Question: I want to Arrange radio butons just below the text but I am not able to do it. I have used android:layout_marginLeft="20dp" but it works for only particular device not for all.
'''
<LinearLayout
android:layout_width="fill_parent"
android:layout_height="wrap_content"
android:orientation="horizontal" >
<TextView
android:id="@+id/txt1"
android:layout_width="fill_parent"
android:layout_height="fill_parent"
android:layout_weight="1"
android:background="#ff0000"
android:gravity="center"
android:text="red" />
<TextView
android:id="@+id/txt2"
android:layout_width="fill_parent"
android:layout_height="fill_parent"
android:layout_weight="1"
android:background="#00ff00"
android:gravity="center"
android:text="green" />
<TextView
android:id="@+id/txt3"
android:layout_width="fill_parent"
android:layout_height="fill_parent"
android:layout_weight="1"
android:background="#0000ff"
android:gravity="center"
android:text="blue" />
</LinearLayout>
<RadioGroup
android:id="@+id/rg_rgrp"
android:layout_width="fill_parent"
android:layout_height="wrap_content"
android:orientation="horizontal"
android:weightSum="3" >
<RadioButton
android:id="@+id/rbtn_red"
android:layout_width="fill_parent"
android:layout_height="fill_parent"
android:layout_gravity="center"
android:layout_weight="1"
android:gravity="center" />
<RadioButton
android:id="@+id/rbtn_green"
android:layout_width="fill_parent"
android:layout_height="fill_parent"
android:layout_weight="1"
android:gravity="center" />
<RadioButton
android:id="@+id/rbtn_blue"
android:layout_width="fill_parent"
android:layout_height="fill_parent"
android:layout_weight="1"
android:gravity="center" />
</RadioGroup>
'''
I have used Gravity and layout_gravity both but it works properly for text not for radio buttons.

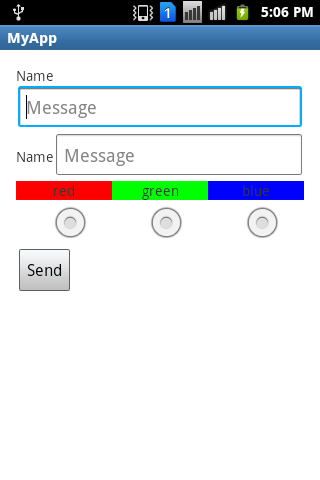
Answer: Your 'RadioGroup' should look like this. No code required.
'''
<RadioGroup
android:id="@+id/rg_rgrp"
android:layout_width="match_parent"
android:layout_height="wrap_content"
android:orientation="horizontal" >
<View
android:layout_width="0dp"
android:layout_height="0dp"
android:layout_weight="1" />
<RadioButton
android:id="@+id/rbtn_red"
android:layout_width="wrap_content"
android:layout_height="wrap_content"
android:text="" />
<View
android:layout_width="0dp"
android:layout_height="0dp"
android:layout_weight="2" />
<RadioButton
android:id="@+id/rbtn_green"
android:layout_width="wrap_content"
android:layout_height="wrap_content"
android:text="" />
<View
android:layout_width="0dp"
android:layout_height="0dp"
android:layout_weight="2" />
<RadioButton
android:id="@+id/rbtn_blue"
android:layout_width="wrap_content"
android:layout_height="wrap_content"
android:text="" />
<View
android:layout_width="0dp"
android:layout_height="0dp"
android:layout_weight="1" />
</RadioGroup>
'''